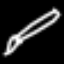
Label: pencil